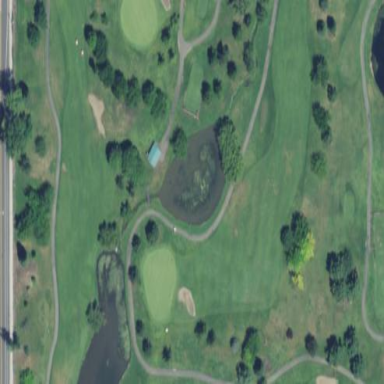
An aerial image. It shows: Grassy area designated as golf fairway.